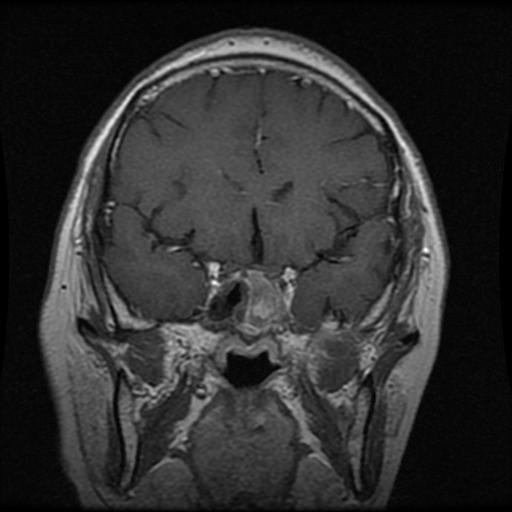
Label: pituitary